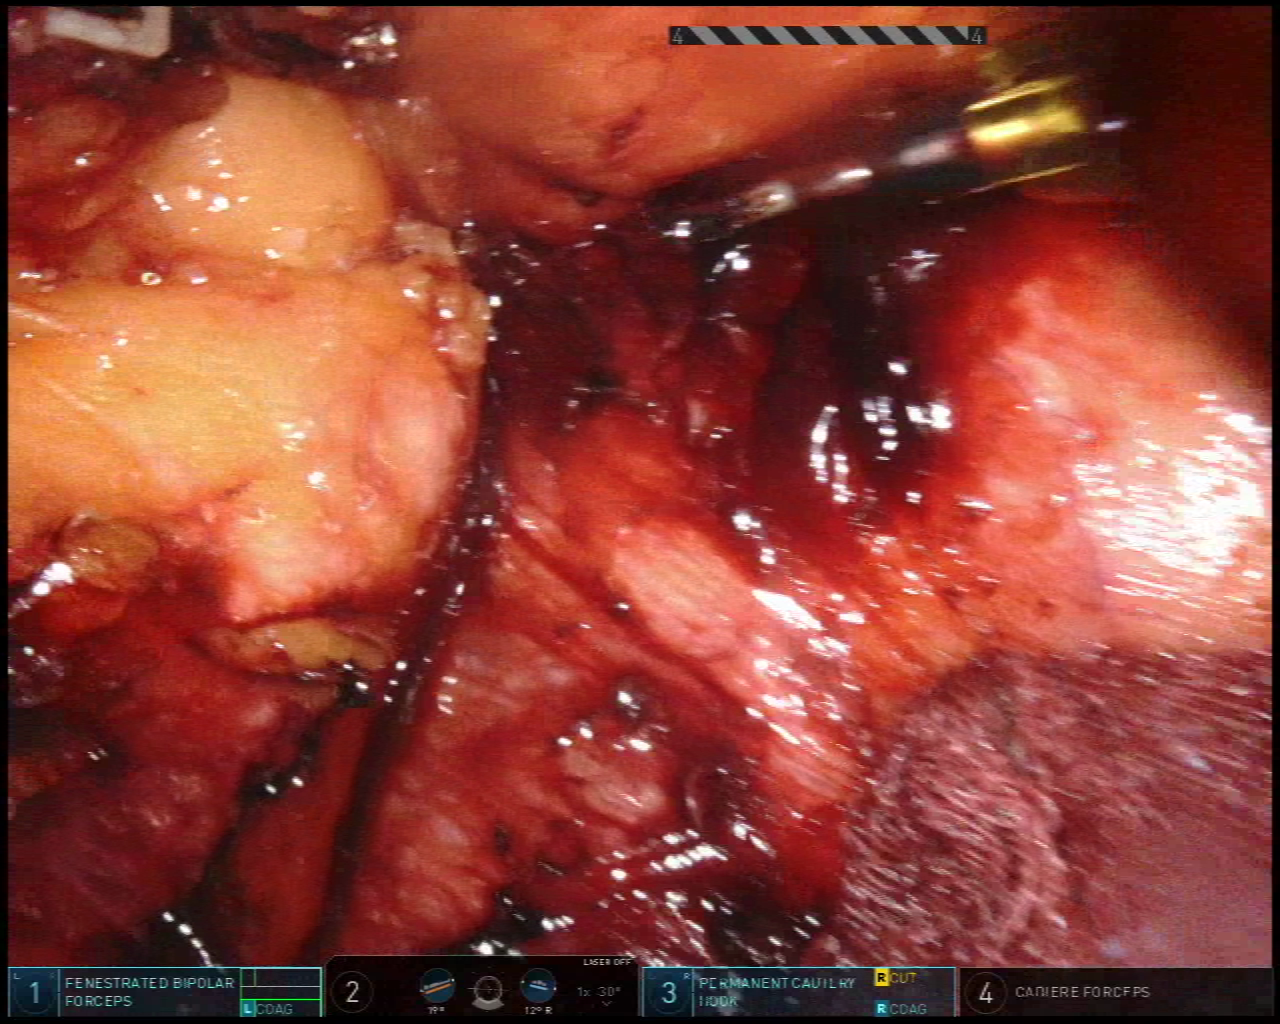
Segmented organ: pancreas
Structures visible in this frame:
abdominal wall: no
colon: no
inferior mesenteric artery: no
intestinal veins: no
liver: no
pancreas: yes
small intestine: no
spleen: no
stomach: no
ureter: no
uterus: no
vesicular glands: no